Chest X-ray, PA view. Patient: 30 years old, sex F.
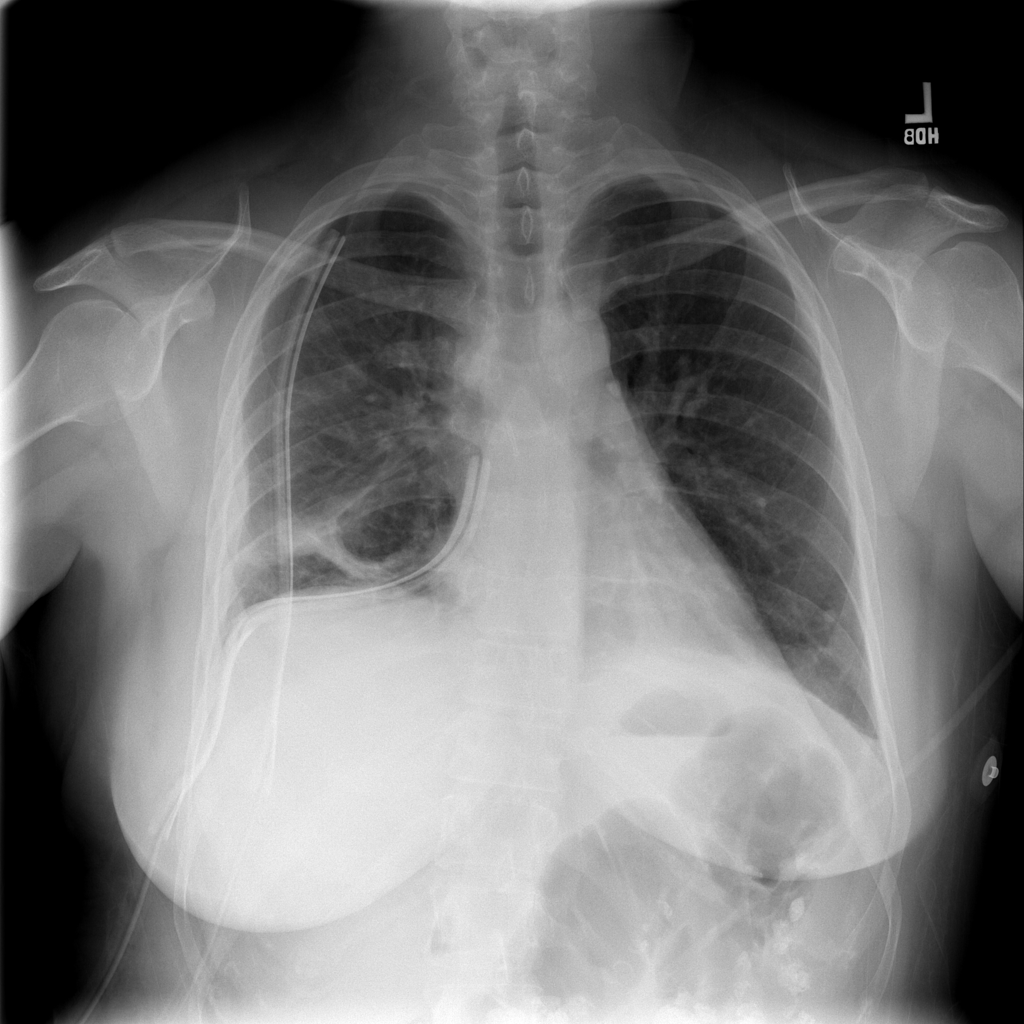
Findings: No Finding